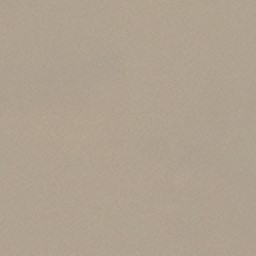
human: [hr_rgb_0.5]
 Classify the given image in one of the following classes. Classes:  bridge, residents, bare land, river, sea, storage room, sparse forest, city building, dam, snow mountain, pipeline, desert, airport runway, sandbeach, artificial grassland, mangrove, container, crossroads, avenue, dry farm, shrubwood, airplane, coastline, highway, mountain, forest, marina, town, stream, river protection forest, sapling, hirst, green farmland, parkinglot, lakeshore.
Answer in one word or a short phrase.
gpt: desert